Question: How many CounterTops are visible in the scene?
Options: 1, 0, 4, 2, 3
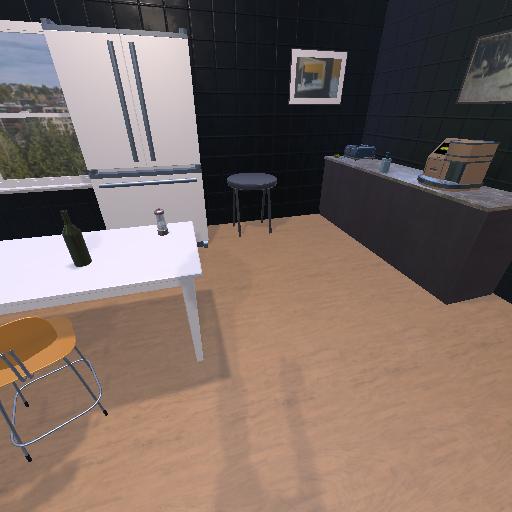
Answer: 1